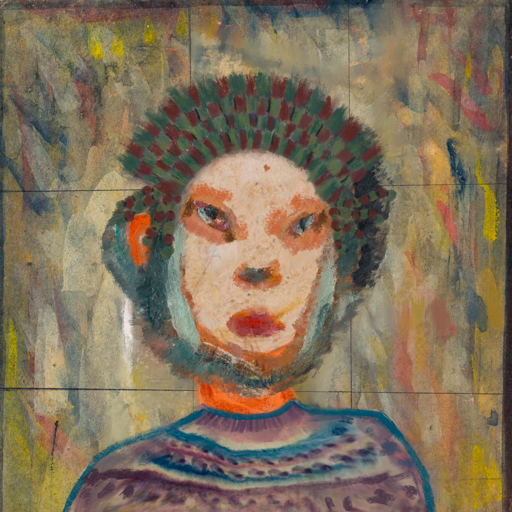
Background: GypsyMother, Head And Neck Front: Rupkatha, Face Front: Boggyland, Bust: HillGirl, Hair Front: Boggyland, Head Accessory: After_Raid_Crown, Second Necklace: Blank, Necklace: Blank, Baby: Blank